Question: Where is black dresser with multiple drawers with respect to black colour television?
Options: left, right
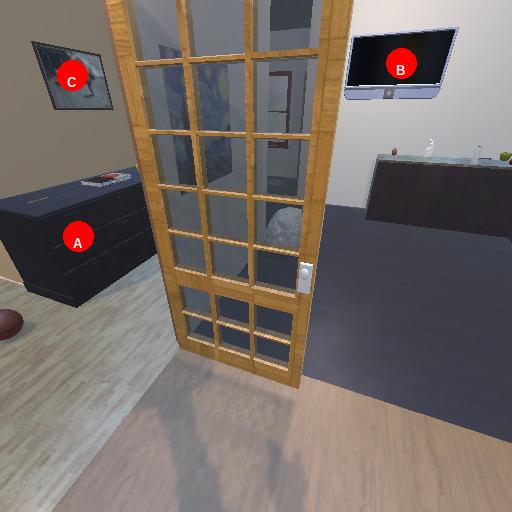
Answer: left